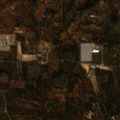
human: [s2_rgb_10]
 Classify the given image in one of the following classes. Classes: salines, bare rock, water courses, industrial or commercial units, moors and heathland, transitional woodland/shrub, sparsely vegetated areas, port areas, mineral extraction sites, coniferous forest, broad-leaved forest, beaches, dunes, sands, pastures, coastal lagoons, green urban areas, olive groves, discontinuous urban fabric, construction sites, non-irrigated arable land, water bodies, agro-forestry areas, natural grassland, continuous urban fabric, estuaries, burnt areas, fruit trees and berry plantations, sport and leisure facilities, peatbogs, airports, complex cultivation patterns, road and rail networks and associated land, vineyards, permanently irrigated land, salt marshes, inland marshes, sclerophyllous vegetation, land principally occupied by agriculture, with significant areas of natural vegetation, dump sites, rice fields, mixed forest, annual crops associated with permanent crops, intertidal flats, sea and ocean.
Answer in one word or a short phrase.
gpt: annual crops associated with permanent crops, land principally occupied by agriculture, with significant areas of natural vegetation